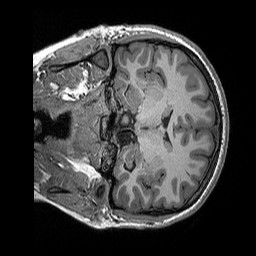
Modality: T1w
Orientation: coronal
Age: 21
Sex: female
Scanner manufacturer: siemens
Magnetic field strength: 3 T
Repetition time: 2.3 s
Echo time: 0.00298 s